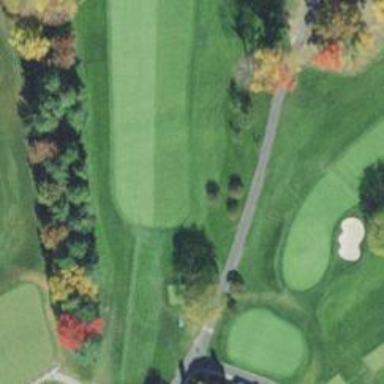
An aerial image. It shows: Pathway for golfing.